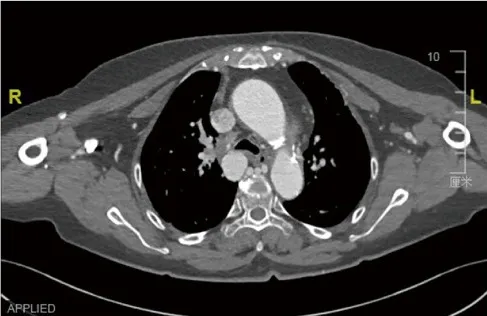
Diagnostic images of the patient with BAA. (A) The CT scan image of the chest shows an abnormally enhanced lesion in the mediastinum and dilated bronchial arteries near the descending aorta, but no entrapment or hemopneumothorax.
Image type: radiology (ct)